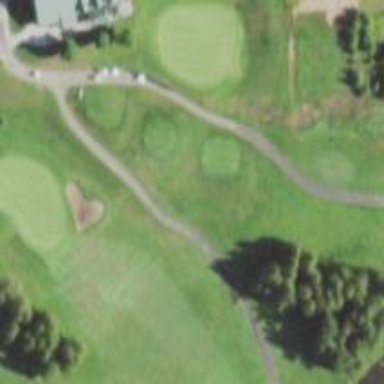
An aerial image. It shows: Well-maintained asphalt path in golf course. The path is of grade1 tracktype.